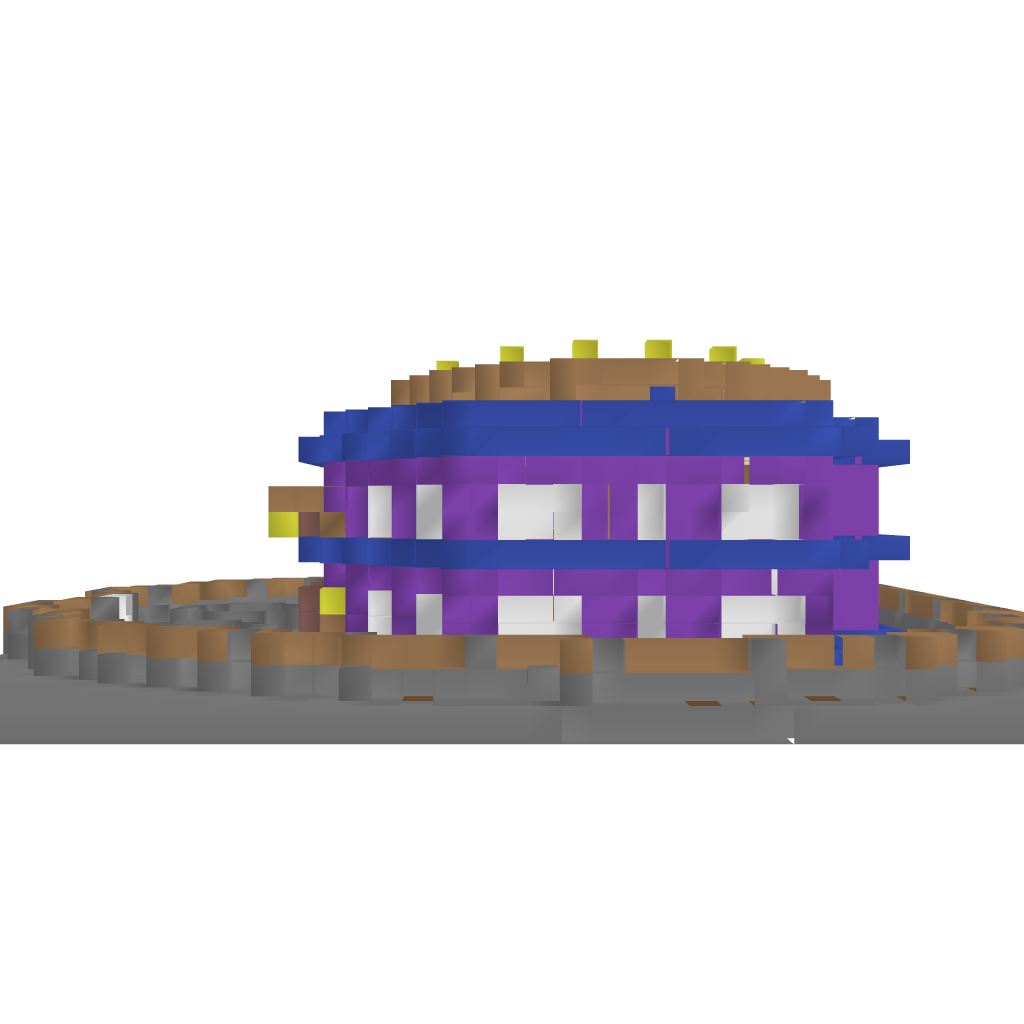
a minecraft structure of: Lapis Fortress good quality